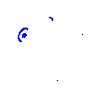
Particle: kaon